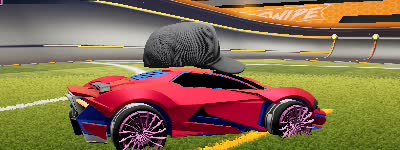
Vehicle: werewolf